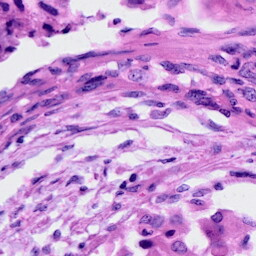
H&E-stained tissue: Cervix